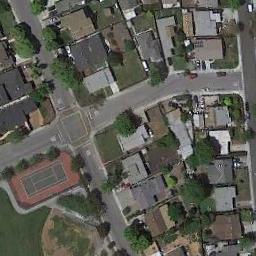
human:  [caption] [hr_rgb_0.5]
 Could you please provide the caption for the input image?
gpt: There is a road distance between the tennis court on the lawn and the residential area .

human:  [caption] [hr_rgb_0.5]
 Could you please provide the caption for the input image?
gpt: The tennis court is on the grass next to some buildings and trees .

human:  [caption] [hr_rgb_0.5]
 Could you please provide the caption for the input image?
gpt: There is a small tennis court in the lower right corner .

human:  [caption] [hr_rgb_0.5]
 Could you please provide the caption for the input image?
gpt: Many buildings of different shapes are beside the tennis courts .

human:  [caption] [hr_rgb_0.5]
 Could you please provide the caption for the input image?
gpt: There are many buildings near the tennis court .